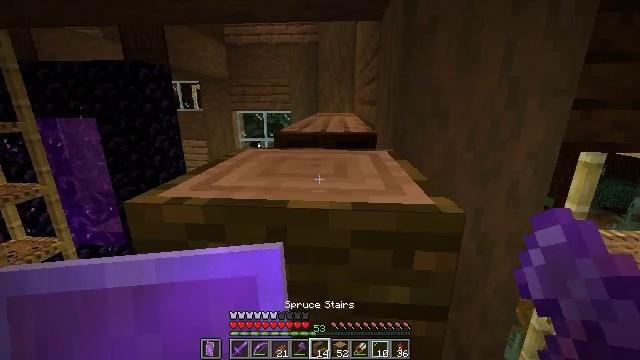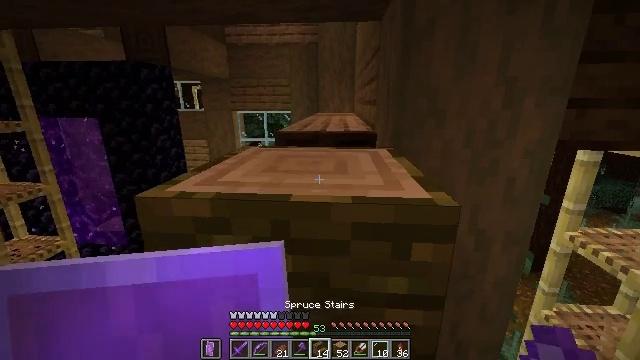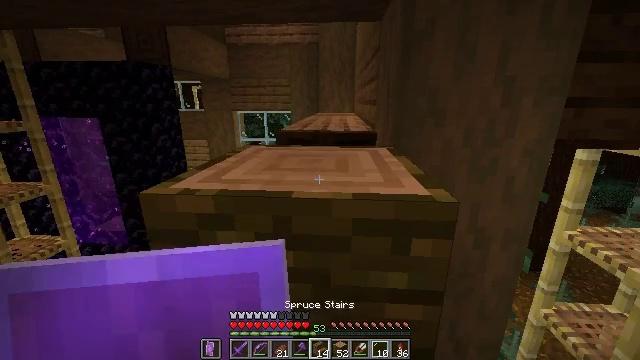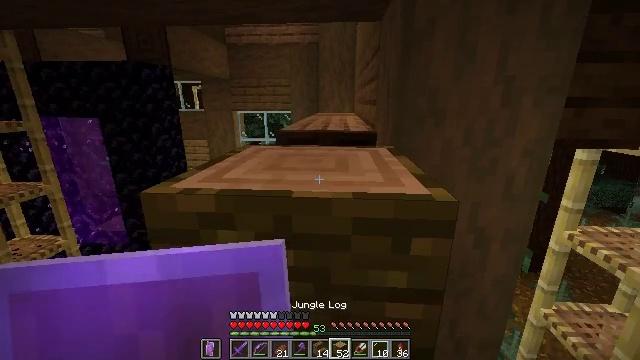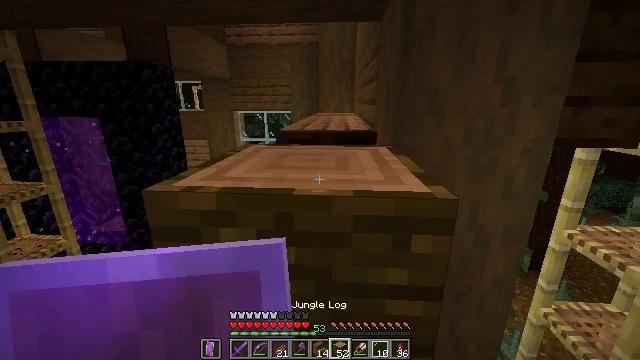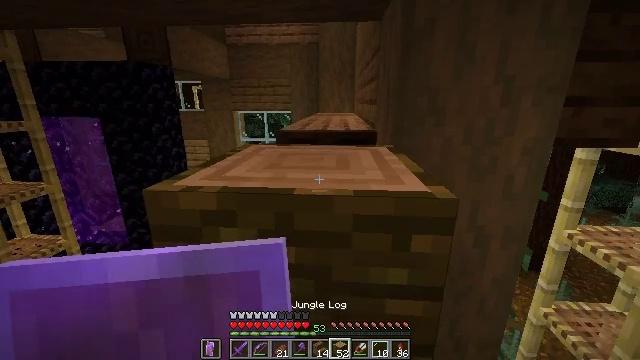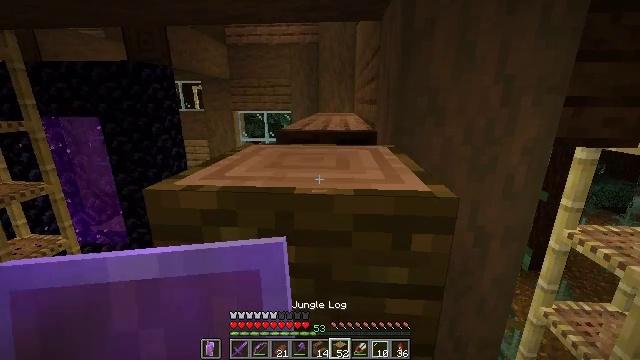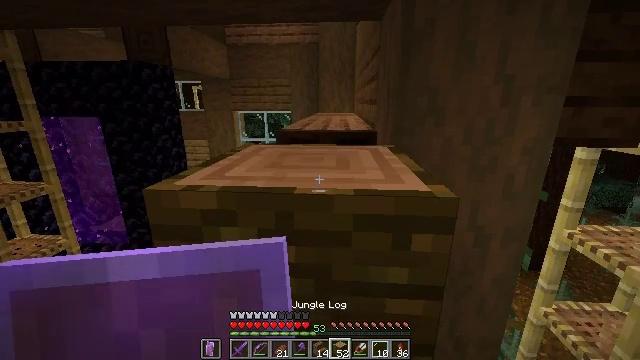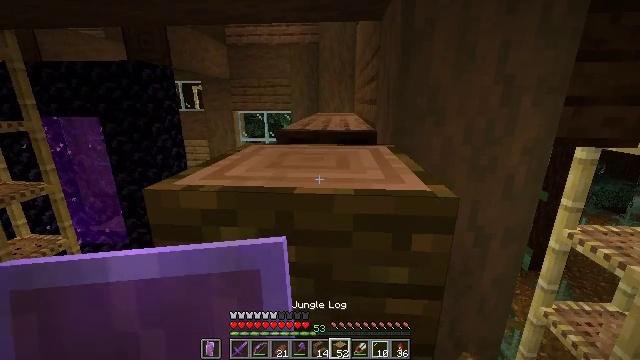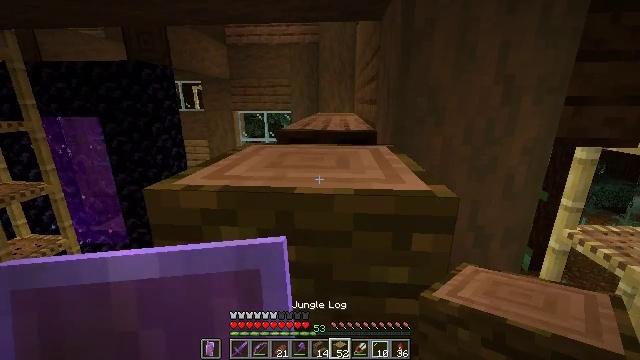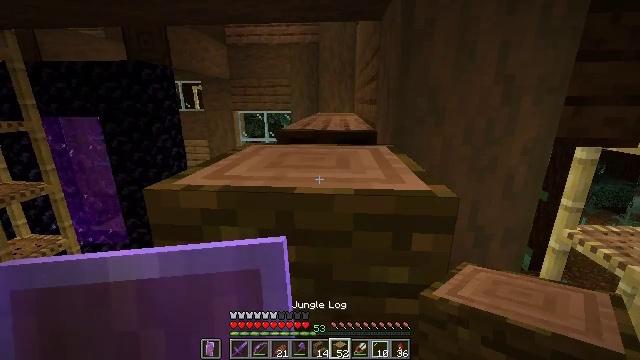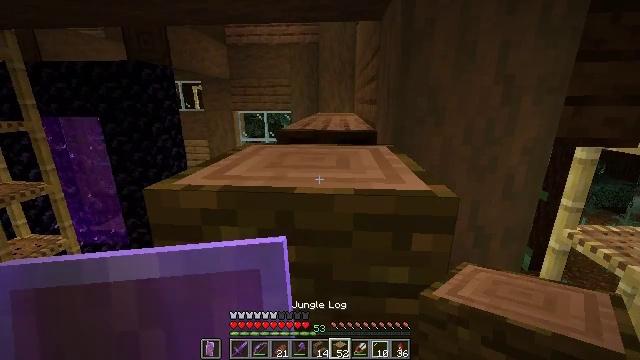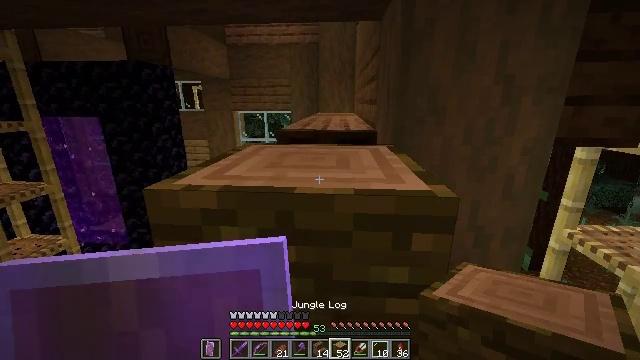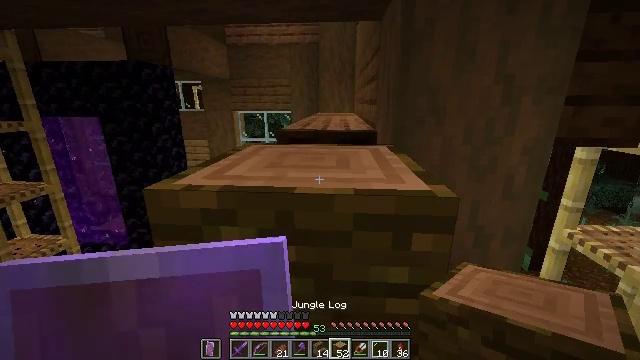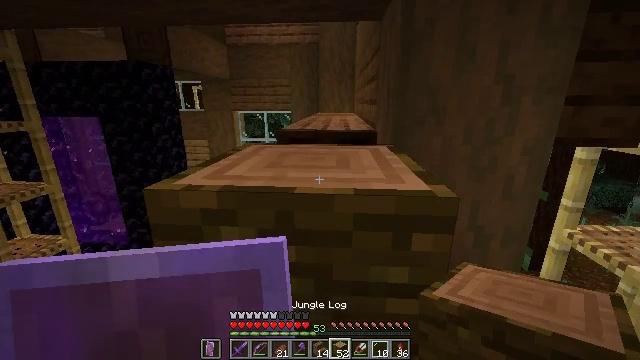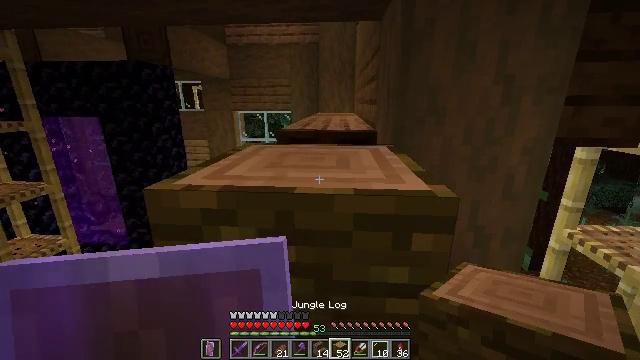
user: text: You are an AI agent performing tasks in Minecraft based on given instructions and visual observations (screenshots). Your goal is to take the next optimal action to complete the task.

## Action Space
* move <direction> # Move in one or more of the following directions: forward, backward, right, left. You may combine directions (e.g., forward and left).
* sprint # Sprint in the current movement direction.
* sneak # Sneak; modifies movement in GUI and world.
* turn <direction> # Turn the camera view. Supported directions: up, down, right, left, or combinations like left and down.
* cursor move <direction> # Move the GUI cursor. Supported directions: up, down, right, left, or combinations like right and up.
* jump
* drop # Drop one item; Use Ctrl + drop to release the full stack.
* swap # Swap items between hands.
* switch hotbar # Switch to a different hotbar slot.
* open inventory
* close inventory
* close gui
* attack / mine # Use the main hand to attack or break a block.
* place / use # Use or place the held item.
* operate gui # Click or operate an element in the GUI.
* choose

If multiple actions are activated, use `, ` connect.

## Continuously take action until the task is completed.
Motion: motion action
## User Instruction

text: craft item jungle wood
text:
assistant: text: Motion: sneak
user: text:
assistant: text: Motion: sneak
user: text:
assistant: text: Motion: sneak
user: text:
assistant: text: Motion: sneak
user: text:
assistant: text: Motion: sneak
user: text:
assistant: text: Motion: sneak
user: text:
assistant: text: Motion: sneak
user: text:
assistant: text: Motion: sneak
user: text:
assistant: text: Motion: sneak
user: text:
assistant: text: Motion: sneak
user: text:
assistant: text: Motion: sneak
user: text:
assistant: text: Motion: sneak
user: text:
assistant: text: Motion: sneak
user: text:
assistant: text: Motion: sneak
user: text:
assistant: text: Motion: sneak
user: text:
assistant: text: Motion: sneak
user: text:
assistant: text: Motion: no_op
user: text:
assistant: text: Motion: no_op
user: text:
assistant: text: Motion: open inventory
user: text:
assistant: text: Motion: open inventory
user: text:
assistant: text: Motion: open inventory
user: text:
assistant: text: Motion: no_op
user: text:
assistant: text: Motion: no_op
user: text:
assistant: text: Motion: no_op
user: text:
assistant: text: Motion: no_op
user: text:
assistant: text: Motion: no_op
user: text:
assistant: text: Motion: no_op
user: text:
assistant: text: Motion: turn left
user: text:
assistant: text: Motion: turn left
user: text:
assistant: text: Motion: turn left